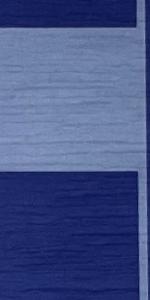
Label: Empty